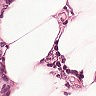
Metastatic tissue present: yes